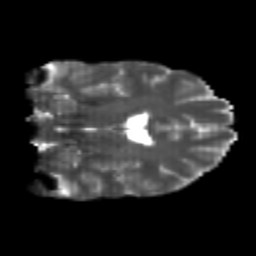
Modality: T2w
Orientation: coronal
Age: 24
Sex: male
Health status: healthy
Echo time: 0.074 s